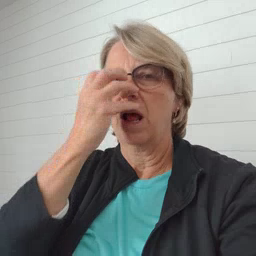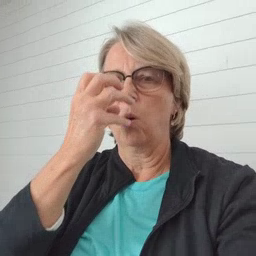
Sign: clown